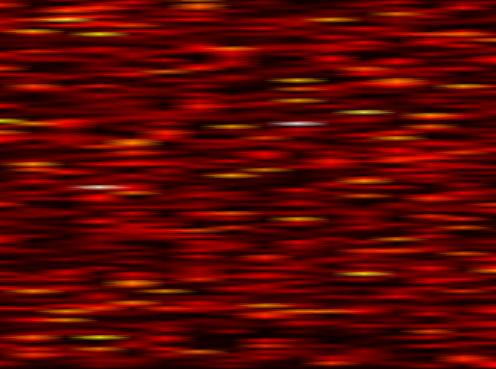
Label: WOLA